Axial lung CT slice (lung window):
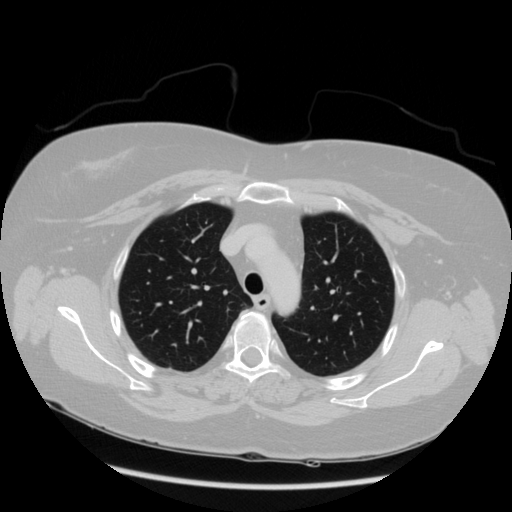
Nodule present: no